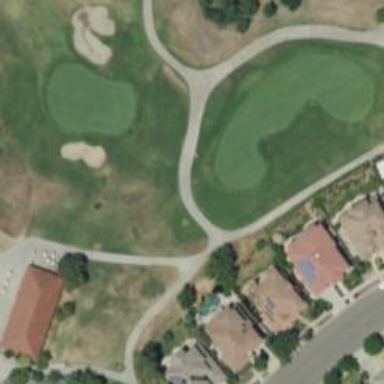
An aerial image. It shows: Practice golf area with grass landuse.